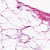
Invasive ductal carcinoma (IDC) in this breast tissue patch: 0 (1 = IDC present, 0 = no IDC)